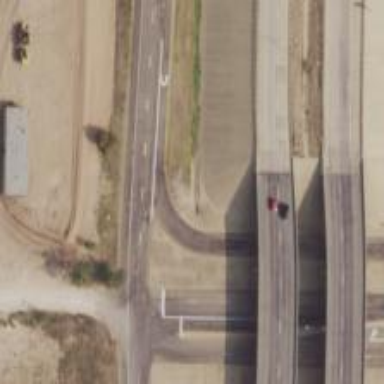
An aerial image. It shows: Secondary link road.